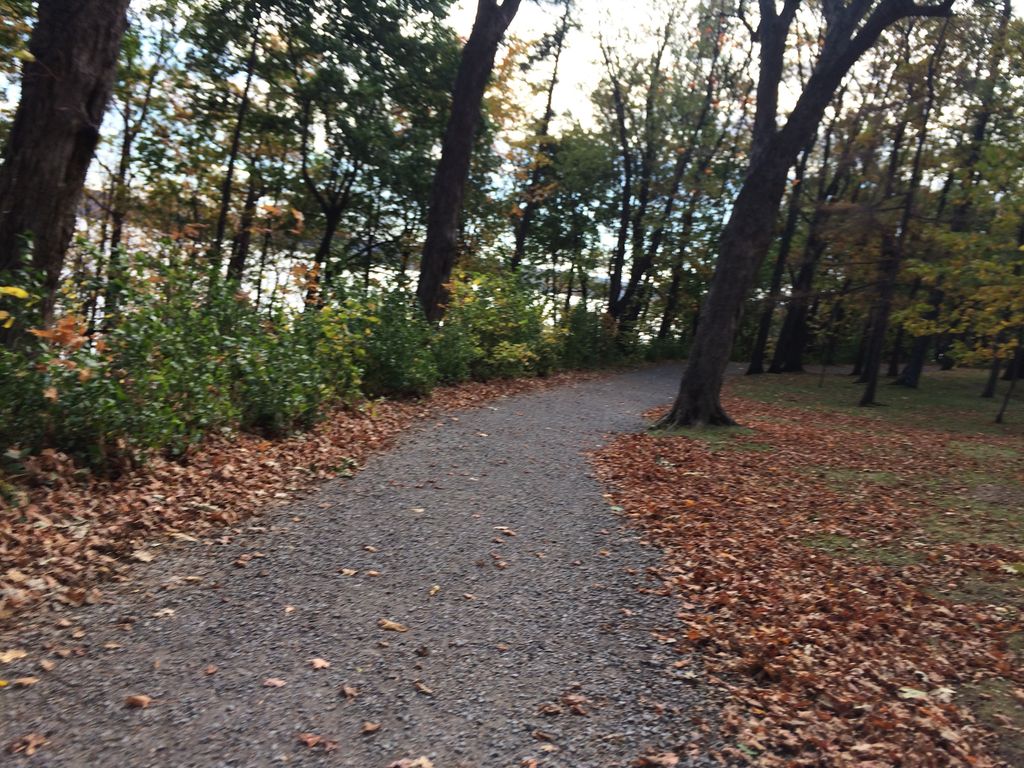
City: quebec_city